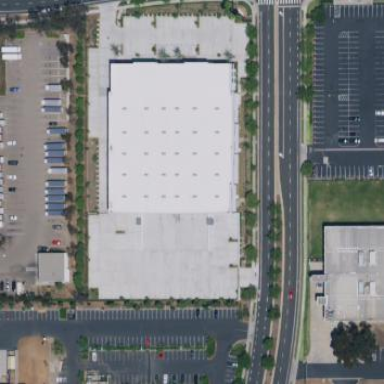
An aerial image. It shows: Industrial building with flat white roof. It is used for commercial purposes.